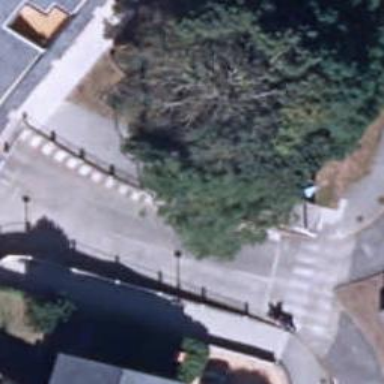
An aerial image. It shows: Parking area.